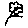
Label: flower